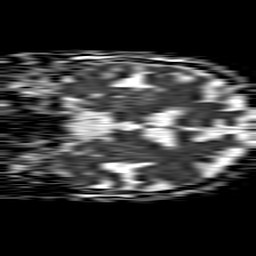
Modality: ADC
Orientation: coronal
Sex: female
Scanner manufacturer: philips
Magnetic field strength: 1.5 T
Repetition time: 4.6 s
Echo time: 0.08517 s